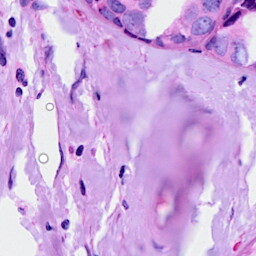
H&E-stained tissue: Breast